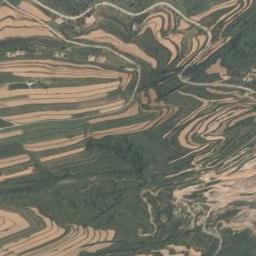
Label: terrace